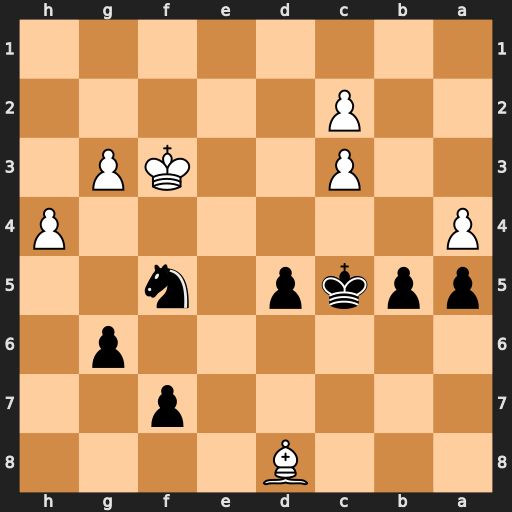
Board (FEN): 3B4/5p2/6p1/ppkp1n2/P6P/2P2KP1/2P5/8
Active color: b
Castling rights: -
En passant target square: -
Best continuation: bxa4